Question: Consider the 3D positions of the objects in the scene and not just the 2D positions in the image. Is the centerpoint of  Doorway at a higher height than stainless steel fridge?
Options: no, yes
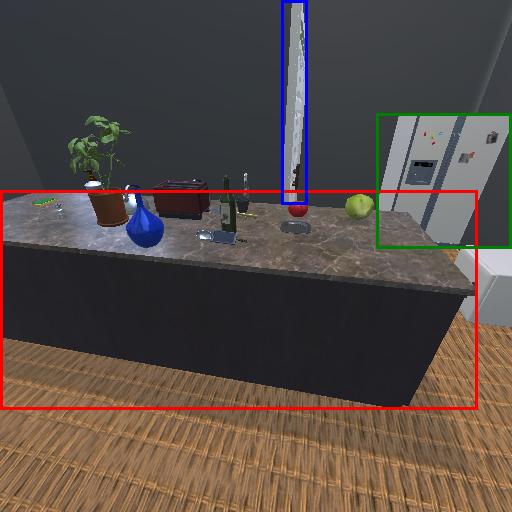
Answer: no